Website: crate-barrel
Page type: account-selection
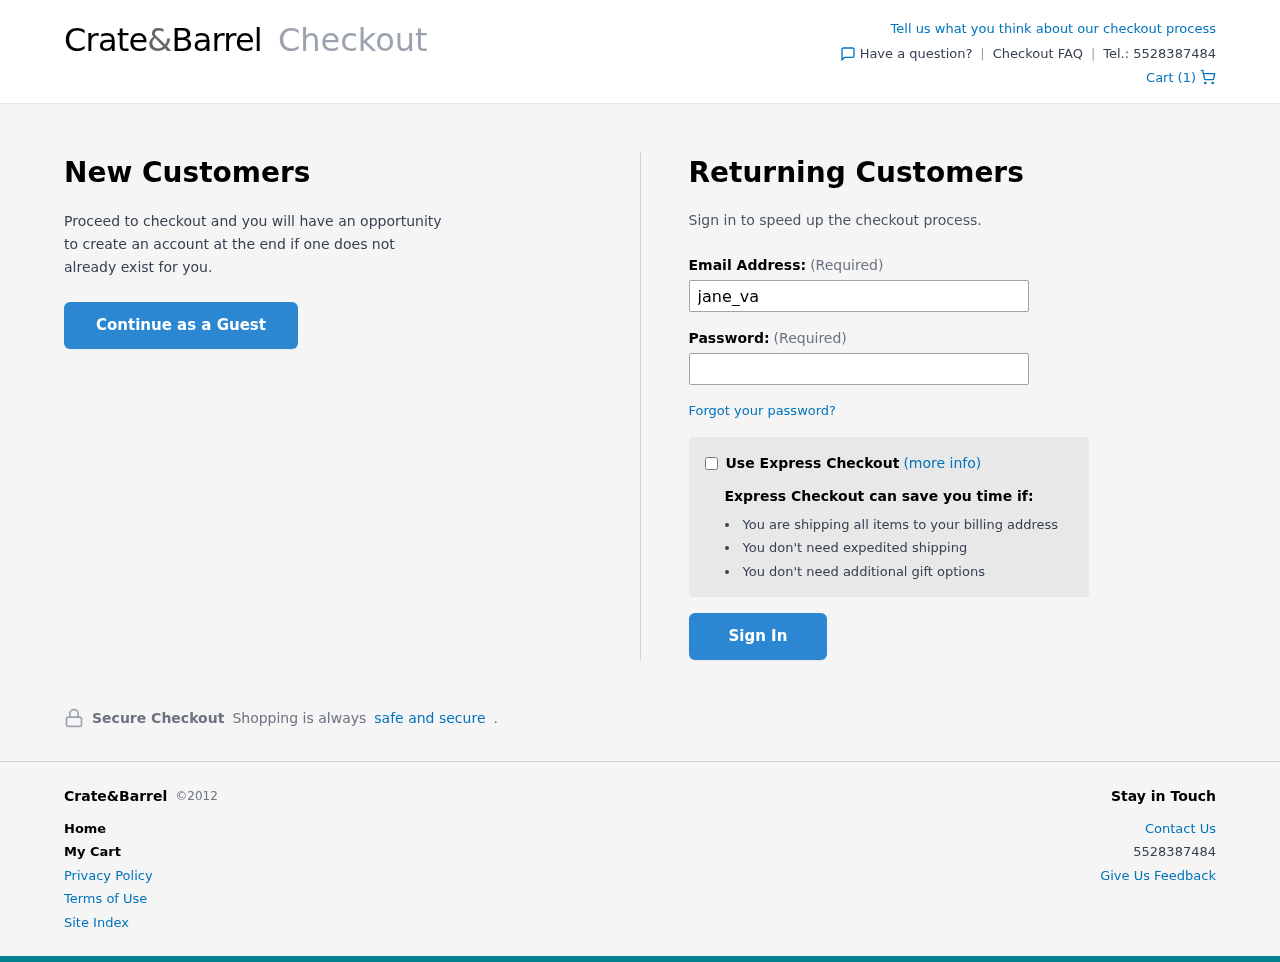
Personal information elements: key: PII_EMAIL
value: jane_vargas@hotmail.com
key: PII_PHONE
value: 5528387484
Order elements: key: ORDER_NUM_ITEMS
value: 1